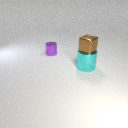
small purple metal cylinder behind large cyan metal cylinder